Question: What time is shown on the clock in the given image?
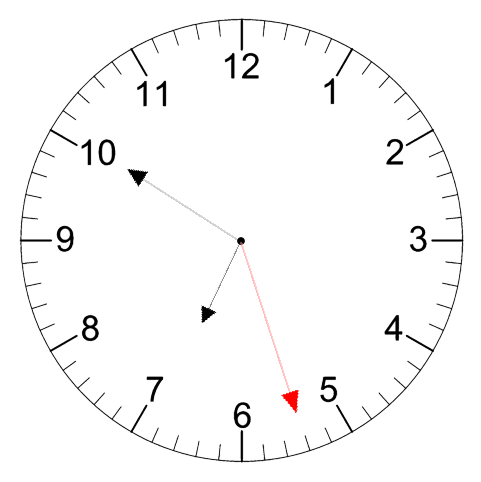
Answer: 06:50:27